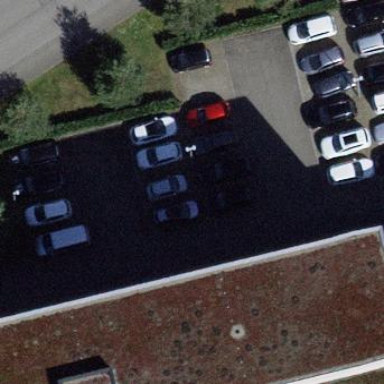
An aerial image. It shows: Parking area with surface.